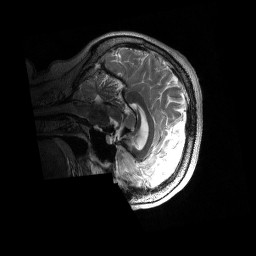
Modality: T2w
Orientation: sagittal
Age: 51
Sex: female
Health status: ill
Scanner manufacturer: siemens
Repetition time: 3.2 s